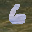
Label: 6